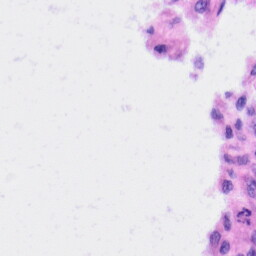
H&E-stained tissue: Liver